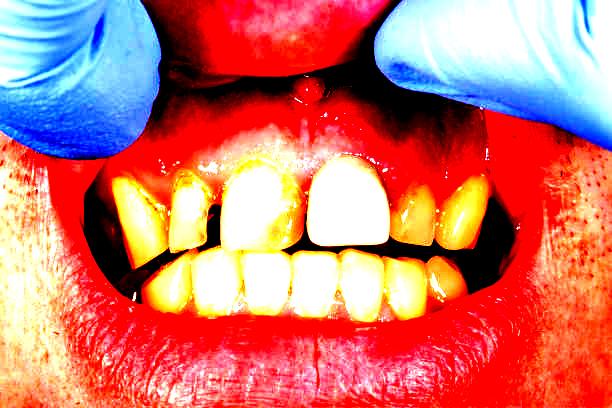
Condition: Calculus